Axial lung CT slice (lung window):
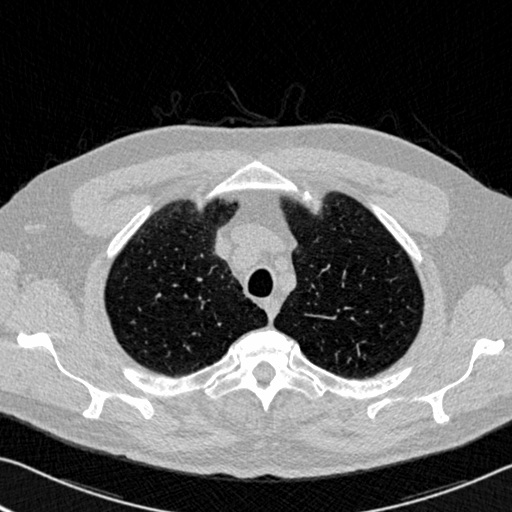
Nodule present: no